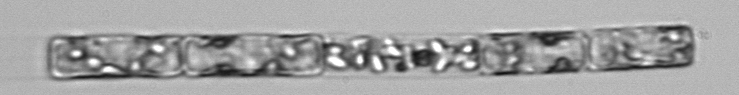
Label: Guinardia_delicatula_TAG_internal_parasite